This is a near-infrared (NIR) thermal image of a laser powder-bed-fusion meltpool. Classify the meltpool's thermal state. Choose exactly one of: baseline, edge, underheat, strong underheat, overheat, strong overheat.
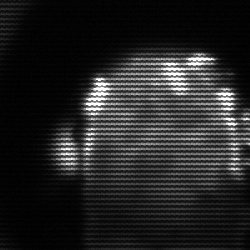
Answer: baseline